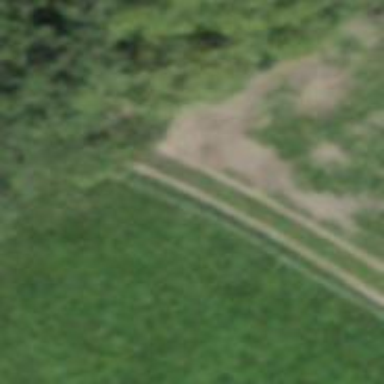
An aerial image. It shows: Grass track with grade3 track type.